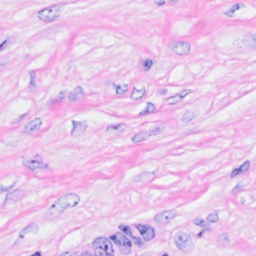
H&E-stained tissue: Breast